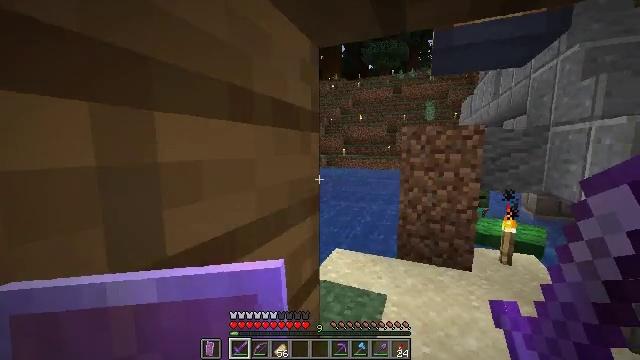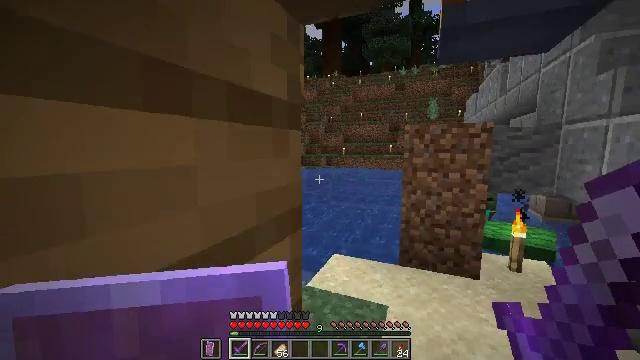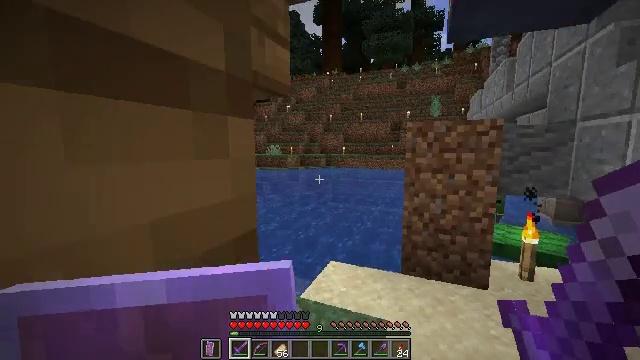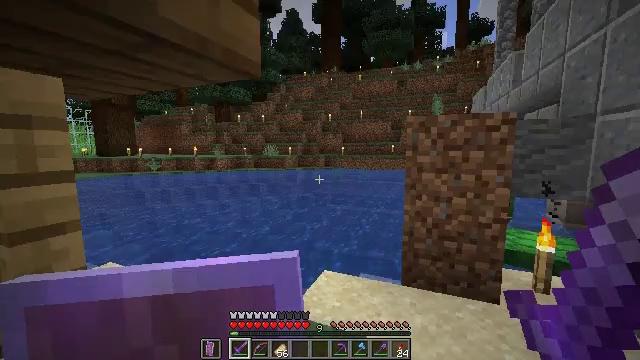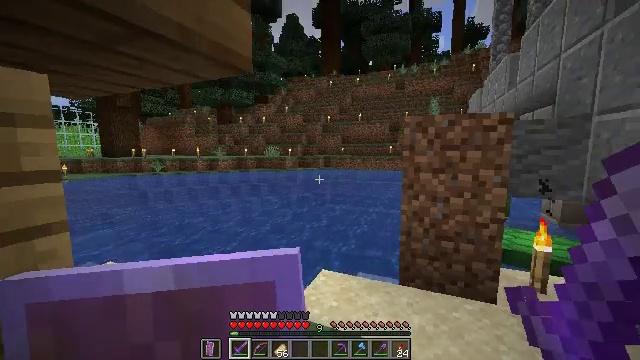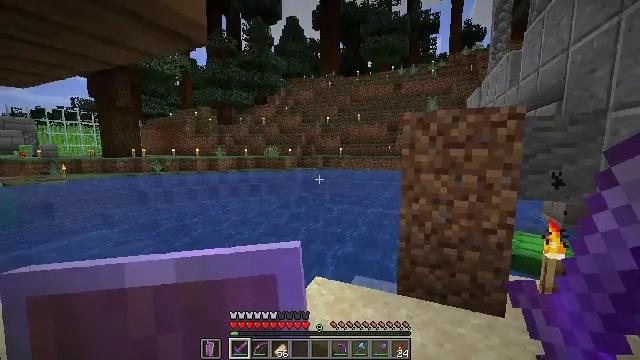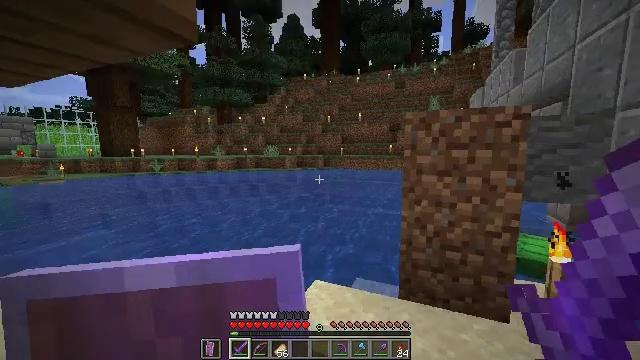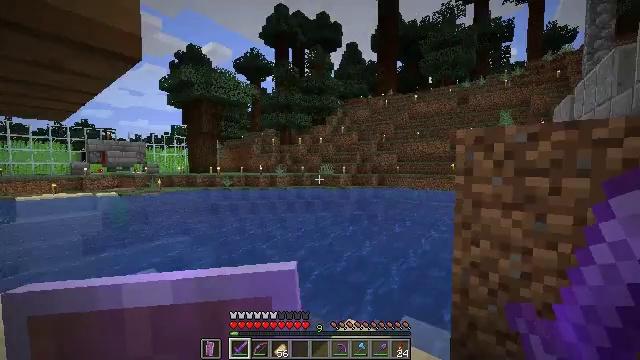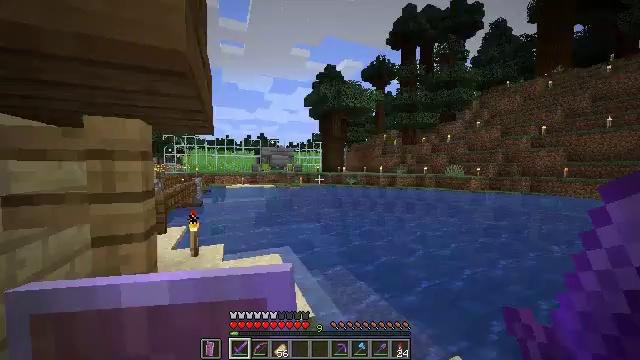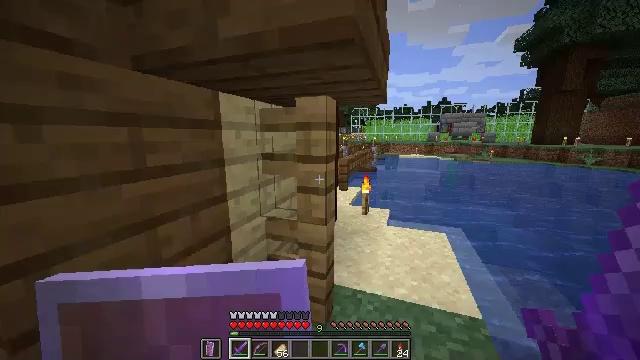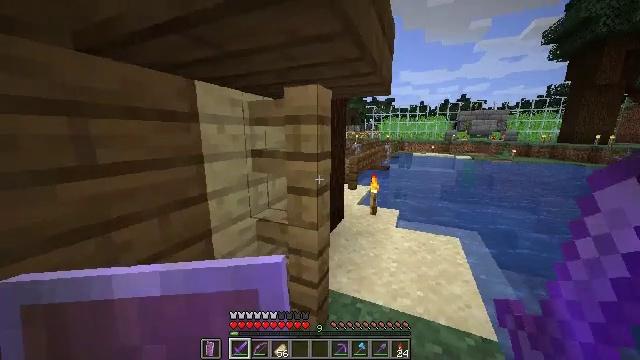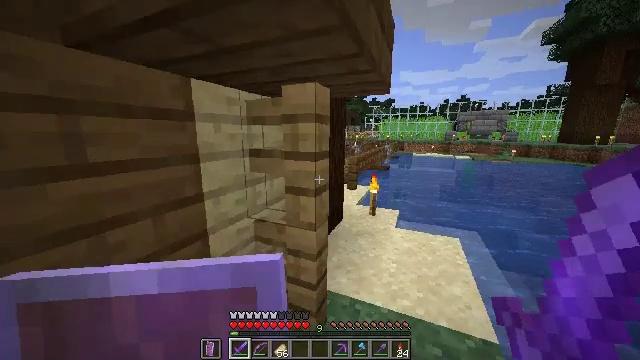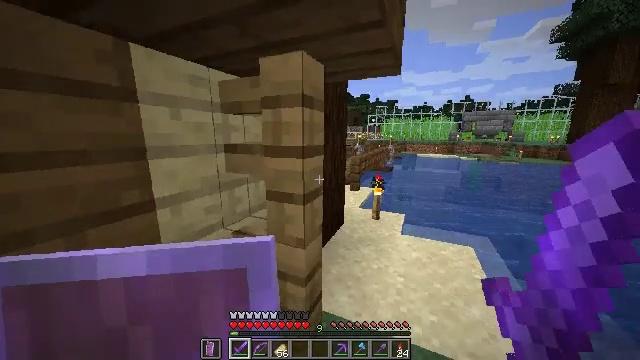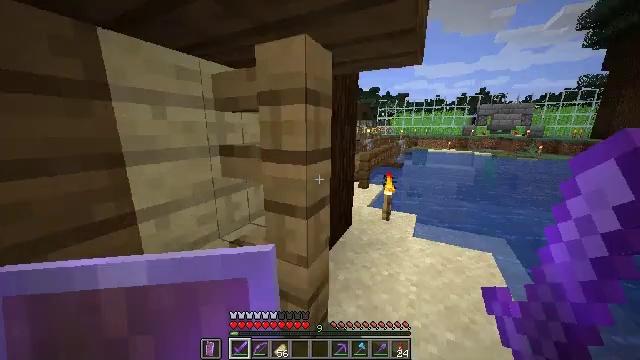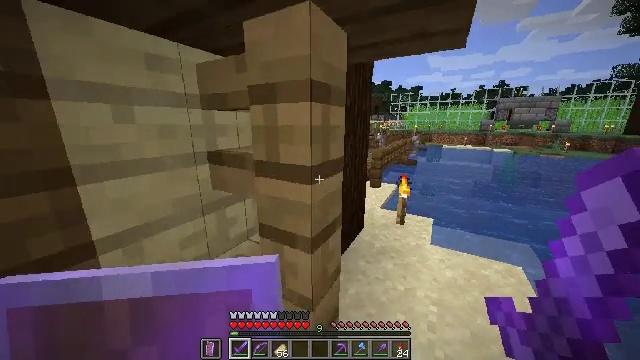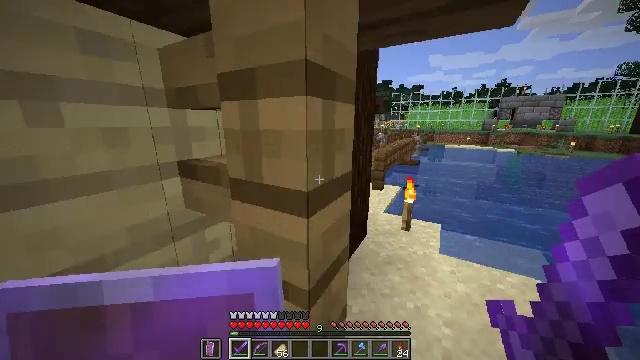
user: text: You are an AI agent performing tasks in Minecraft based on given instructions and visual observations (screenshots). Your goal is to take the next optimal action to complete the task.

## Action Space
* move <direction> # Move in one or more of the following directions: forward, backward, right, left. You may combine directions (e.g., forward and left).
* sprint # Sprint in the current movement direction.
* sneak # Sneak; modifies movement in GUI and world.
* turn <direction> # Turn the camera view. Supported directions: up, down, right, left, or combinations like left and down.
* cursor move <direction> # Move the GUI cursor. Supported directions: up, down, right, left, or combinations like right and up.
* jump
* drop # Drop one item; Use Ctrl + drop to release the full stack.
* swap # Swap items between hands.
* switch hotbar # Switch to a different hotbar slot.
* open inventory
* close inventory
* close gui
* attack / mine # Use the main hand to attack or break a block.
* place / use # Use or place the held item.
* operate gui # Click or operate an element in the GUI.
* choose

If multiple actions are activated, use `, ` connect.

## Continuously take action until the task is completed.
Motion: motion action
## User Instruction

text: Collect the spruce trapdoor from its position.
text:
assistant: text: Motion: move forward, sprint
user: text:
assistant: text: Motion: move forward, sprint
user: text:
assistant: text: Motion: move forward, sprint
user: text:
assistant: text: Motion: move forward, sprint
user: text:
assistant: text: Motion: move forward, sprint
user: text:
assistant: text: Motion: move forward and move right, sprint
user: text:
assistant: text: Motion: move forward and move right, sprint, turn left and up
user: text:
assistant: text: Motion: move forward and move right, sprint, turn left
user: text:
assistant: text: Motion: move forward, sprint, turn left and down
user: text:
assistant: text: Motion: move forward, sprint, turn left
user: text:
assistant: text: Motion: move forward, sprint
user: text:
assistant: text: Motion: move forward, sprint
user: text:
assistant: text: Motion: move forward, sprint, turn left and down
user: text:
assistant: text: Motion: move forward, sprint, turn left and down
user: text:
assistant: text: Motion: move forward, sprint
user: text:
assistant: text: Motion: move forward, sprint
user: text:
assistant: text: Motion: move forward, sprint
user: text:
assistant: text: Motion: move forward, sprint, turn right and down
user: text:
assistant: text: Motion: move forward and move right, sprint, turn right
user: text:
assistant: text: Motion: move forward and move right, sprint
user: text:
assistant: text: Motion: move forward and move right, sprint
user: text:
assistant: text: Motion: move forward and move right, sprint
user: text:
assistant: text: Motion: move forward and move right, sprint
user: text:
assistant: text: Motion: move forward and move right, sprint
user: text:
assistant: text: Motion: move forward and move right, sprint
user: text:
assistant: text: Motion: move forward and move right, sprint
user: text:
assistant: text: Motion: move forward and move right, sprint
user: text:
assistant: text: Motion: move forward and move right, sprint
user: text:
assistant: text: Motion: move forward and move right, sprint, turn left
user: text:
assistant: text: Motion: move forward and move right, sprint, turn left